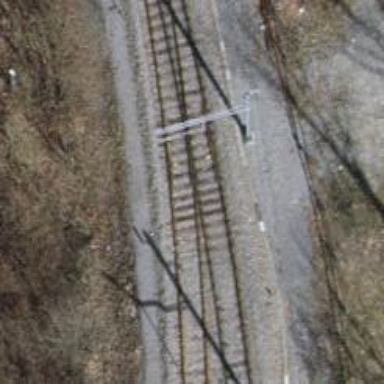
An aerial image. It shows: Single railway track with electrification through contact line.